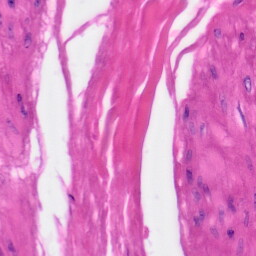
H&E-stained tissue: Skin